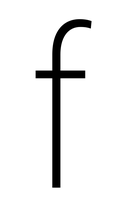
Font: Roboto_Condensed_ExtraLight